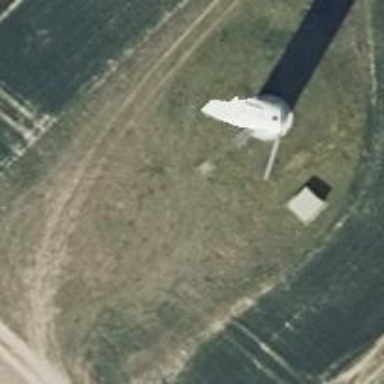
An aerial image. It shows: Wind generator powered by wind. The generator type is horizontal axis and it uses wind turbines.